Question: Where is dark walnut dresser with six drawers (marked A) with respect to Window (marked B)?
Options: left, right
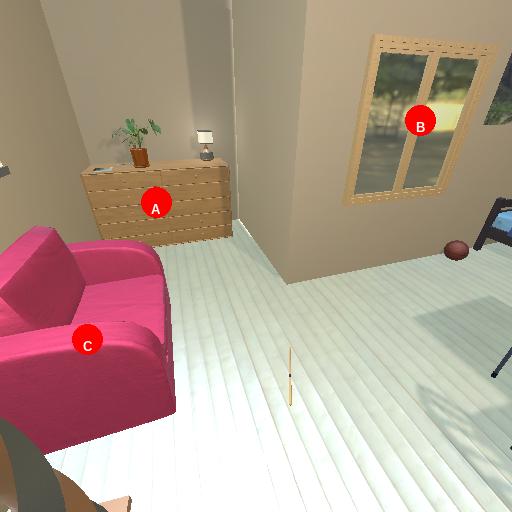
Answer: left